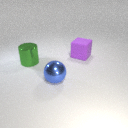
large green metal cylinder in front of large purple rubber cube